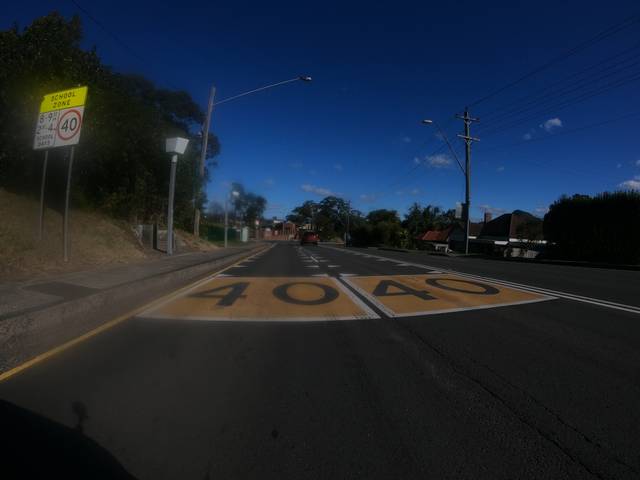
Region: Australia
Coordinates: -34.427, 150.869